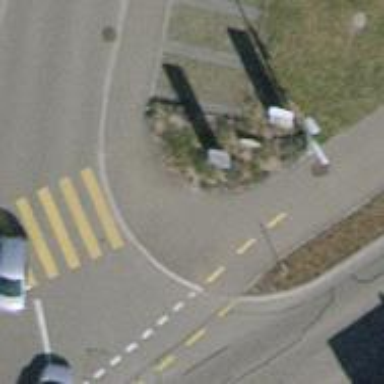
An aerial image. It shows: Kerb barrier.